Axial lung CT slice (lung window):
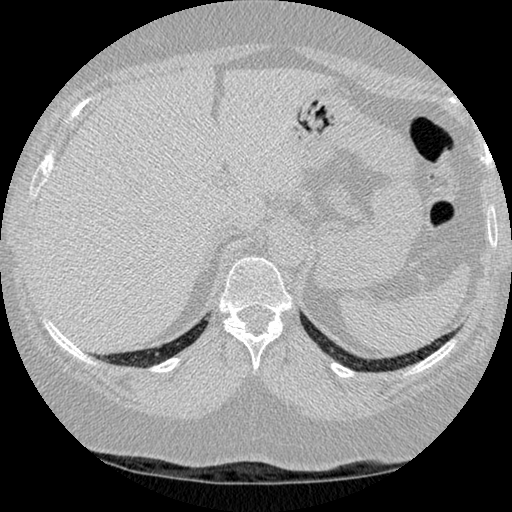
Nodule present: no